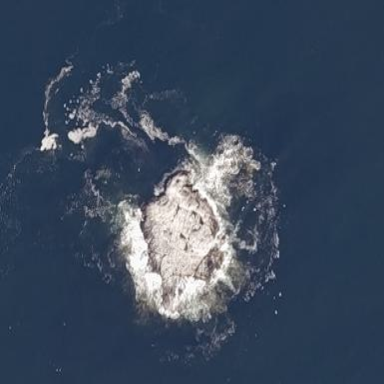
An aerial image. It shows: Islet located along the natural coastline.